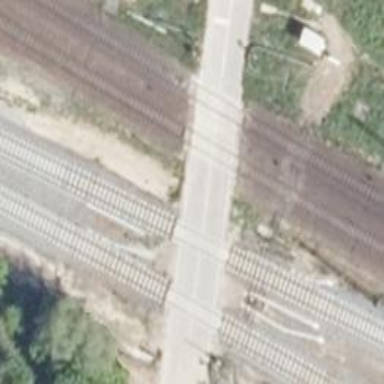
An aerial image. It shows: Level crossing with lights and saltire markings.